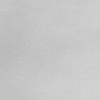
Atmospheric dust classification: dusty